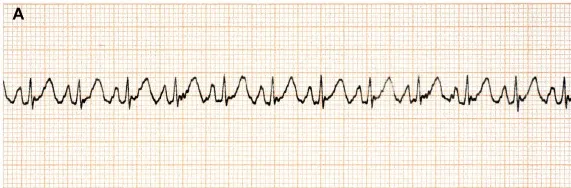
Lead II monitor strip recorded shortly after admission.
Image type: electrography (ekg)